Question: I know how to draw a partial circle(arc) on a HTML5 Canvas but how do I draw a stretched arc on a Canvas?

This is how I draw a normal arc, maybe theres a function that can stretch this arc?
'''
context.moveTo(centerX, centerY);
context.arc(centerX, centerY, radius, startingAngle, endingAngle, false);
context.closePath();
'''
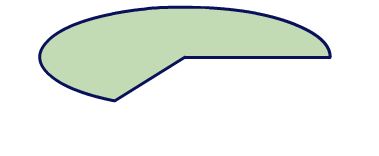
Answer: You can use transforms. As in this <URL>.
'''
context.save() ;
context.translate(150,150) ;
context.scale(2,1) ;
context.translate(-150,-150) ;
context.moveTo(150, 150);
context.arc(150, 150, 50, 0, 3*Math.PI/4, true);
context.closePath();
context.stroke() ;
context.restore() ;
'''